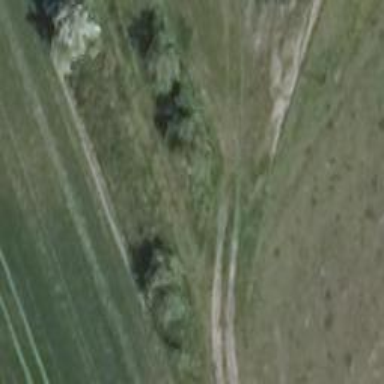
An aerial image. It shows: Row of deciduous broadleaved trees.